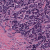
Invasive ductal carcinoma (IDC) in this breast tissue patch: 1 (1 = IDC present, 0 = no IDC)